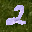
Label: 2